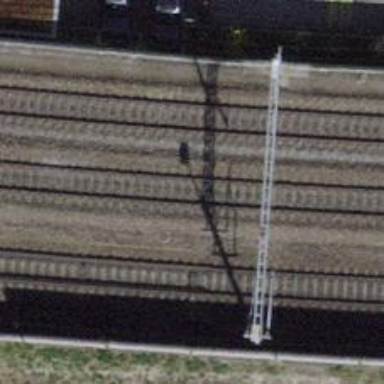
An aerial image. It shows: Railway track with contact line for electrification. The track is on embankment with single track.